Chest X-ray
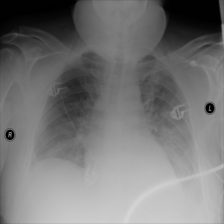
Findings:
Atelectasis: negative
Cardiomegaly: negative
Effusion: negative
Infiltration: negative
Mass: negative
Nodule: negative
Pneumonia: negative
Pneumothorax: negative
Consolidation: positive
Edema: negative
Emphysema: negative
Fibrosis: negative
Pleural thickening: negative
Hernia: negative